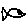
Label: fish